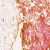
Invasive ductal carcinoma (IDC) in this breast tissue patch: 0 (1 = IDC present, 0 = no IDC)